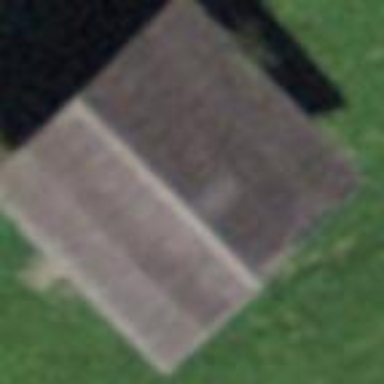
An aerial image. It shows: Rural barn.